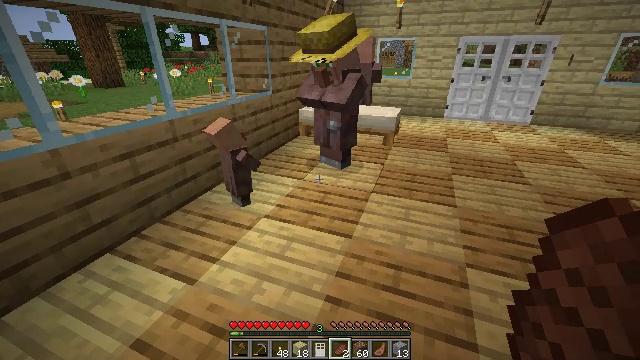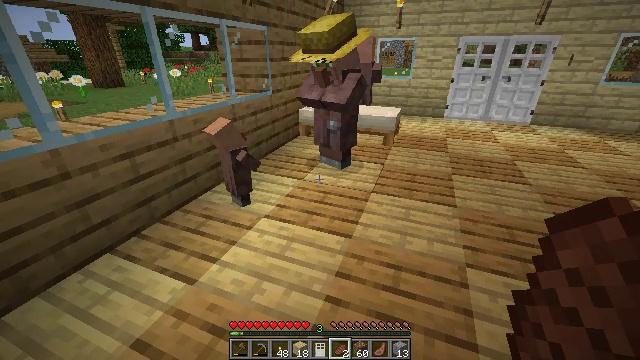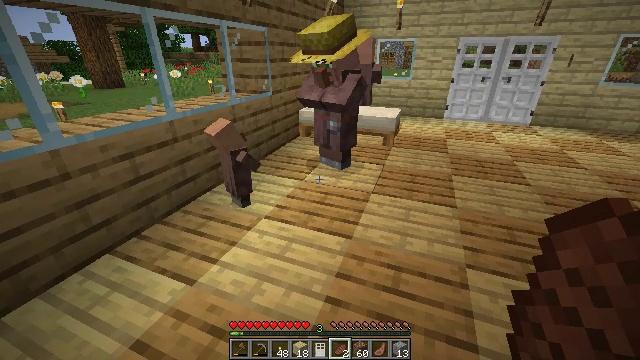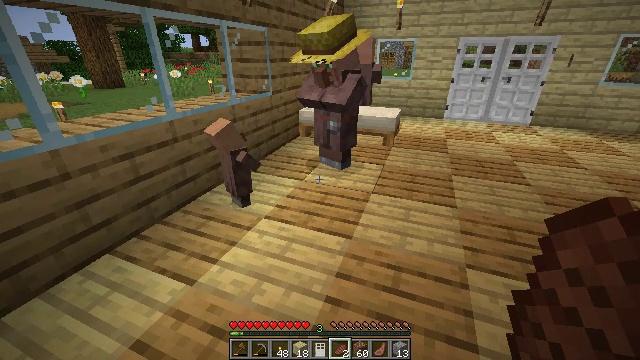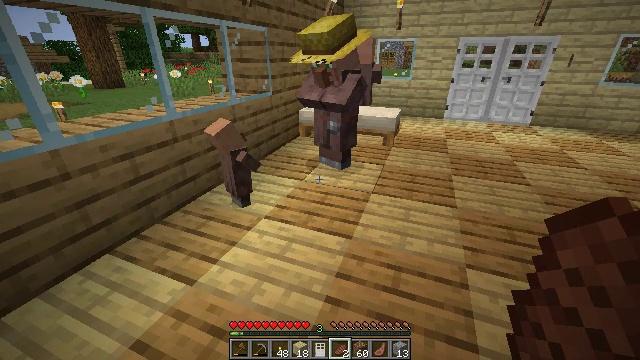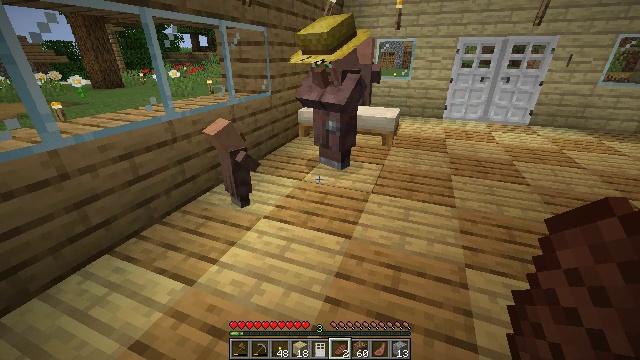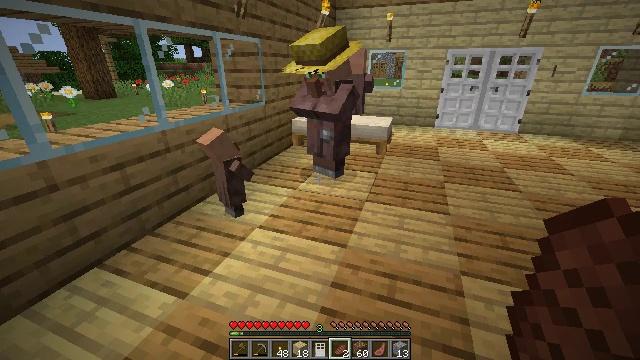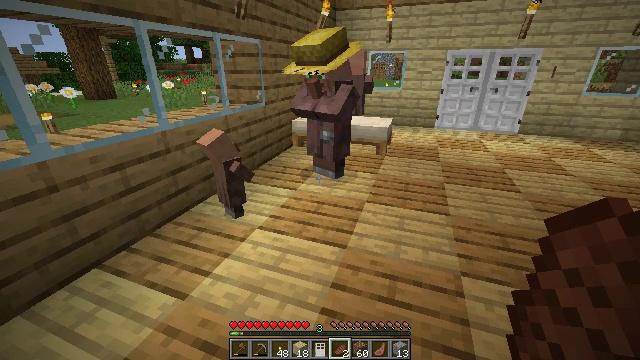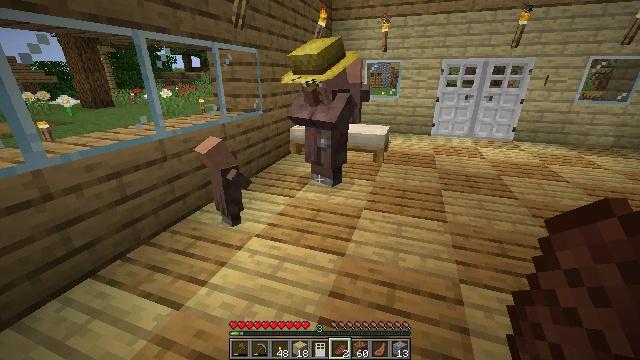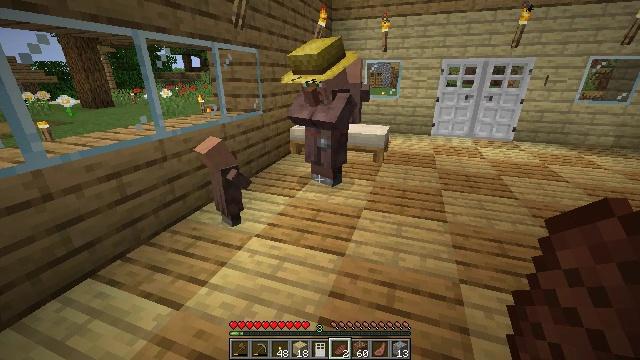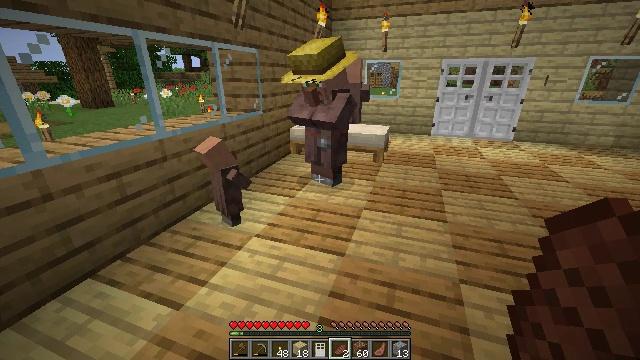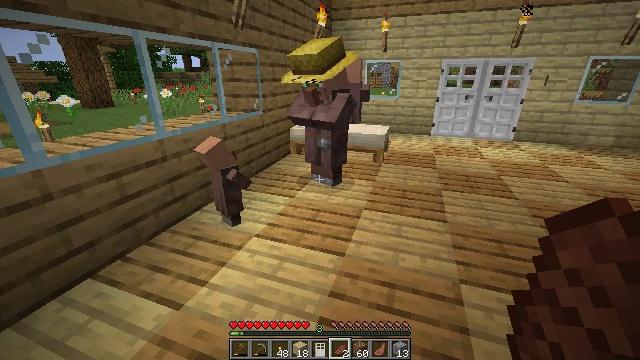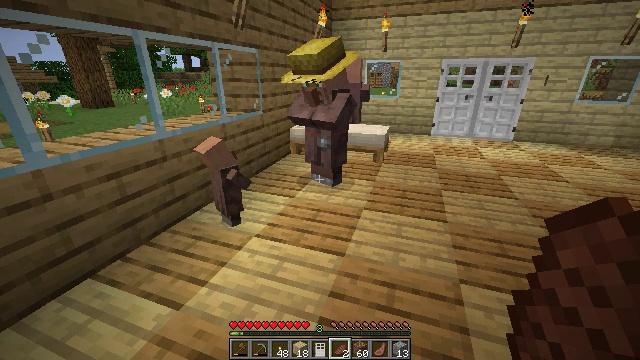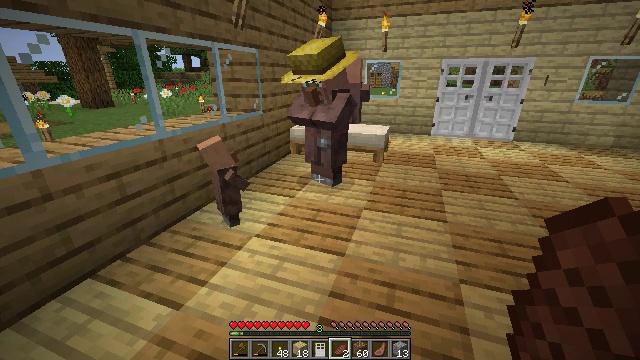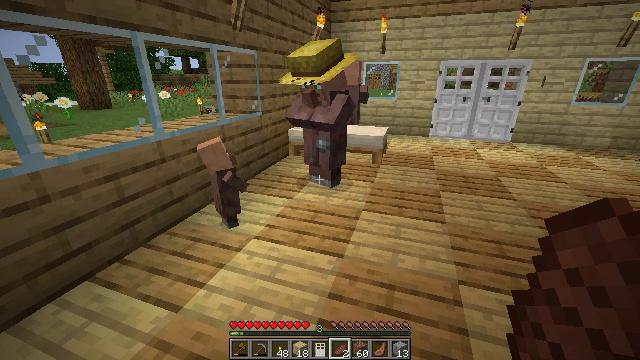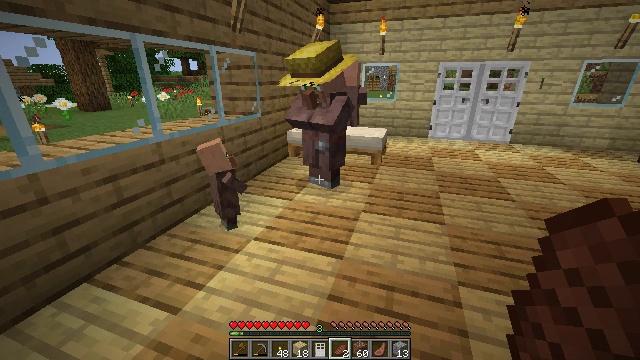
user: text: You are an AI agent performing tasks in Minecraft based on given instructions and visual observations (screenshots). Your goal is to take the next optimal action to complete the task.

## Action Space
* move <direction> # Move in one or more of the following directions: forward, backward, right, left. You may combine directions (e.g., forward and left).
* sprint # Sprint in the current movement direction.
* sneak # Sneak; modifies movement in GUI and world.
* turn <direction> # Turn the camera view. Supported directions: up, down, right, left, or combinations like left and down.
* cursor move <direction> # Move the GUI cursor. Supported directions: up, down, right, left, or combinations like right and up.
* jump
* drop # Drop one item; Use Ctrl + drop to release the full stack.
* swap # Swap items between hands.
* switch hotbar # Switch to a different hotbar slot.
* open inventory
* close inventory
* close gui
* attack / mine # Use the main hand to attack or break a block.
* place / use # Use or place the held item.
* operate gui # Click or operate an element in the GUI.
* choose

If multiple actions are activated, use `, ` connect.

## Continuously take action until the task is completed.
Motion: motion action
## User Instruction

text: Drop a cooked beef.
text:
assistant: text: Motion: no_op
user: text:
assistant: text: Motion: no_op
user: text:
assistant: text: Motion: no_op
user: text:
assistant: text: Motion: no_op
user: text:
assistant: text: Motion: no_op
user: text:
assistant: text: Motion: turn right and up
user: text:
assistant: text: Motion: no_op
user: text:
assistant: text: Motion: turn up
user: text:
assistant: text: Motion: no_op
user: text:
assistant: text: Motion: no_op
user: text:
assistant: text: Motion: no_op
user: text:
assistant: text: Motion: no_op
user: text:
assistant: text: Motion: no_op
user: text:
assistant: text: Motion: no_op
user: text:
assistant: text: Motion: no_op
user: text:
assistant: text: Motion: no_op
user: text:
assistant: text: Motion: turn right
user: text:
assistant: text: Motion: turn right
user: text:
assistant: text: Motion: turn right
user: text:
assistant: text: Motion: turn right
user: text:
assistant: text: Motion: turn right
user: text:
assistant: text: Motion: turn right
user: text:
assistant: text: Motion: turn right
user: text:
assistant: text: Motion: turn right
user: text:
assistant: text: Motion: no_op
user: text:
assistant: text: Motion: no_op
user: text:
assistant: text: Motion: no_op
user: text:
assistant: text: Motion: no_op
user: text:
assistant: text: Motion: no_op
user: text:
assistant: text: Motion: no_op